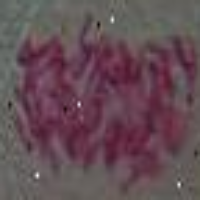
Label: metaphase